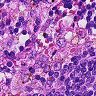
Metastatic tissue present: no